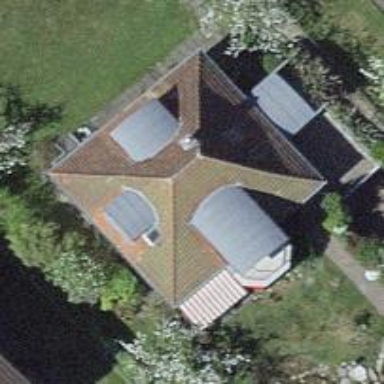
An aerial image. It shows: Hipped roof house.